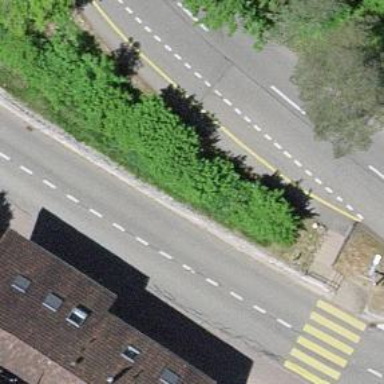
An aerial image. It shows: Bus stop with platform for public transport.